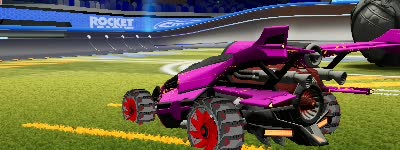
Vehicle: aftershock